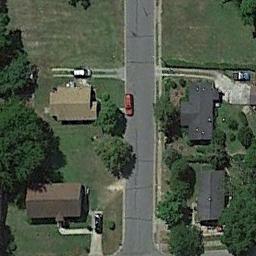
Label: medium_residential